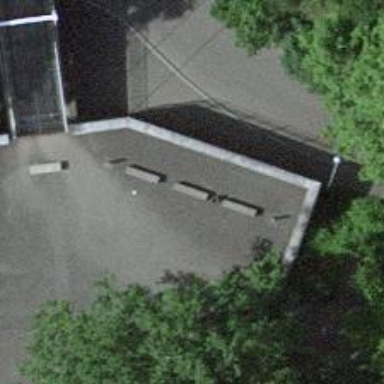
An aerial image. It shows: Concrete bench.